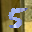
Label: 5